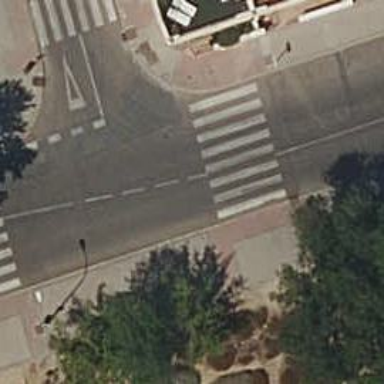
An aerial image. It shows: Marked crossing on footway.